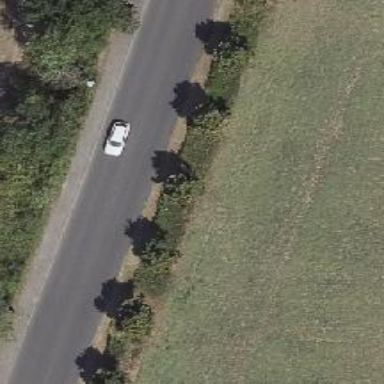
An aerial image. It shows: Avenue of deciduous broadleaved trees.